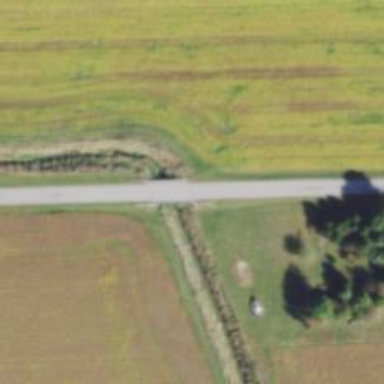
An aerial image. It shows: Unclassified road with beam bridge.